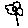
Label: flower